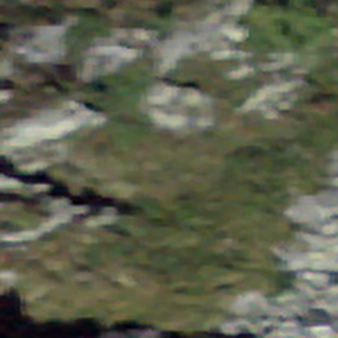
Label: bouldering_area